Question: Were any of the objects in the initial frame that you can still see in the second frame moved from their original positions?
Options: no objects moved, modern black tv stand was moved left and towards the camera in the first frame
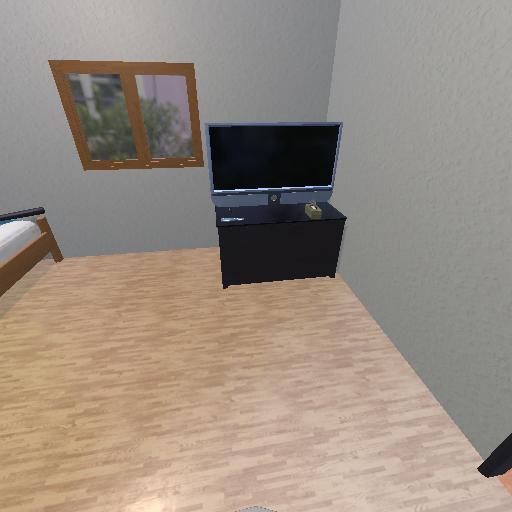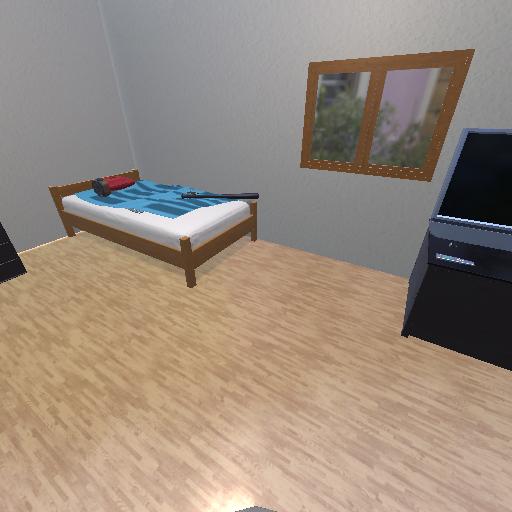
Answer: no objects moved